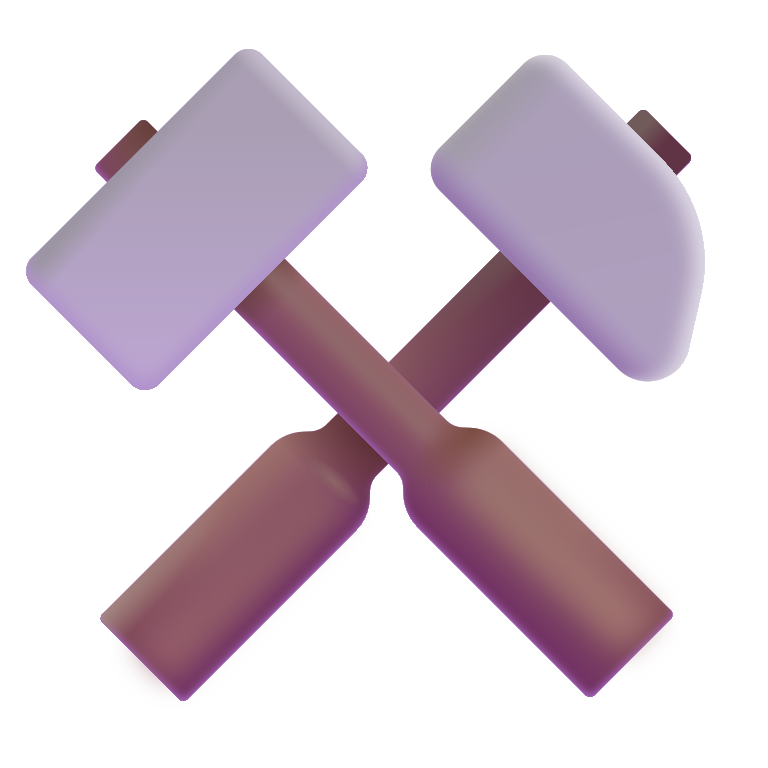
hammer and pick color